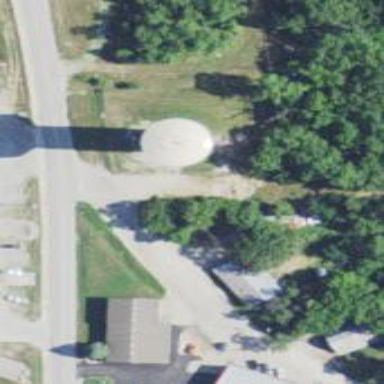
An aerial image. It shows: Water tower that is man-made.